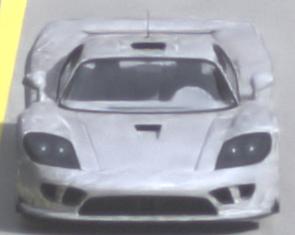
Make: Saleen
Model: S7
Detailed model: -
Model produced from: 2000
Model produced until: 2008
Doors: 2
Color: white
Road condition: dry road
Daytime: morning or afternoon
Contrast: low contrast